Question: i don't know why when i get my data from the firebase will Display on the listview random and unordered i tryed many time with out any result
there is no problem with the data on fire base but on the phone display.
'''
fun AddToList(){
mRef.child("MyPosts").child("TEST").addValueEventListener(object
:ValueEventListener{
override fun onCancelled(p0: DatabaseError?) {
Toast.makeText(this@NewsList,"Error",Toast.LENGTH_SHORT).show()
}
override fun onDataChange(datap0: DataSnapshot?) {
try {
var td = datap0!!.value as HashMap<String,Any>
MyList.clear()
for (key in td.keys){
var data = td[key] as HashMap<String,Any>
MyList.add(ForList(
data["pic"] as String
,data["txt1"] as String
,data["txt2"] as String
,data["m1"] as String
,data["m2"] as String
,data["m3"] as String
)
)
adapter!!.notifyDataSetChanged()
}
}catch (ex:Exception){
Log.e("MyAPP","Error on you app 0000",ex)
}
}
})
}
'''

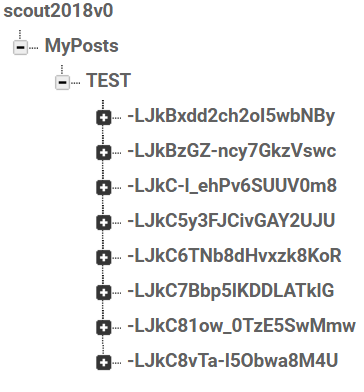
Answer: You're not asking for the data in any specific order: 'mRef.child("MyPosts").child("TEST").addValueEventListener(...'. If you want the data in a specific order, you will have to specify that. For example, to get the child nodes in the order of their keys:
'''
mRef.child("MyPosts").child("TEST").orderByChild().addValueEventListener(...
'''
With this the 'DataSnapshot' that is passed into 'onDataChange' will contain the data in the order of the keys. But if you then get the value like this 'datap0!!.value as HashMap<String,Any>' you are dropping any ordering information, since a map can't maintain the information about the ordering of the child nodes.
To process the data in the order you requested you should look over the child nodes of the 'DataSnapshot' with:
'''
override fun onDataChange(snapshot: DataSnapshot?) {
MyList.clear()
for (child: DataSnapshot? in snapshot.getChildren()) {
var data = child!!.value as HashMap<String,Any>
...
'''